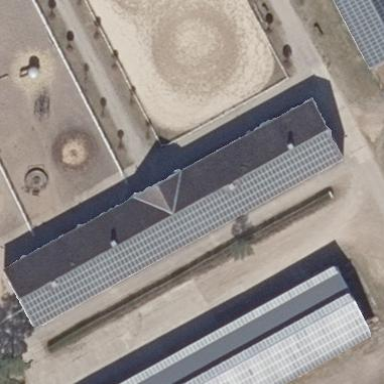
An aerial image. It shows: Gabled roof farm auxiliary building with the roof oriented along its length.